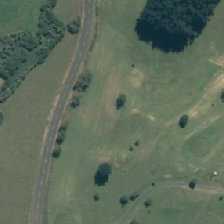
Land cover: urban_parkland